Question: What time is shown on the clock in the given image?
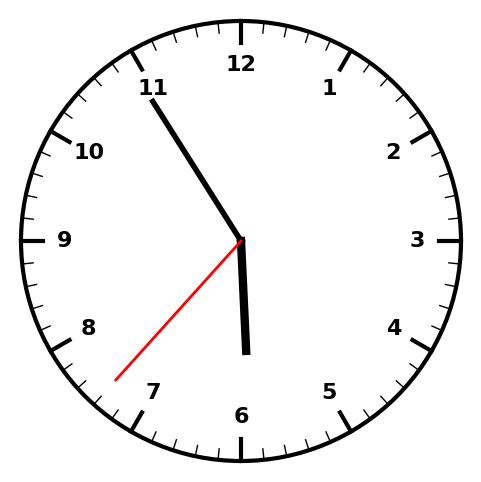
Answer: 05:54:37